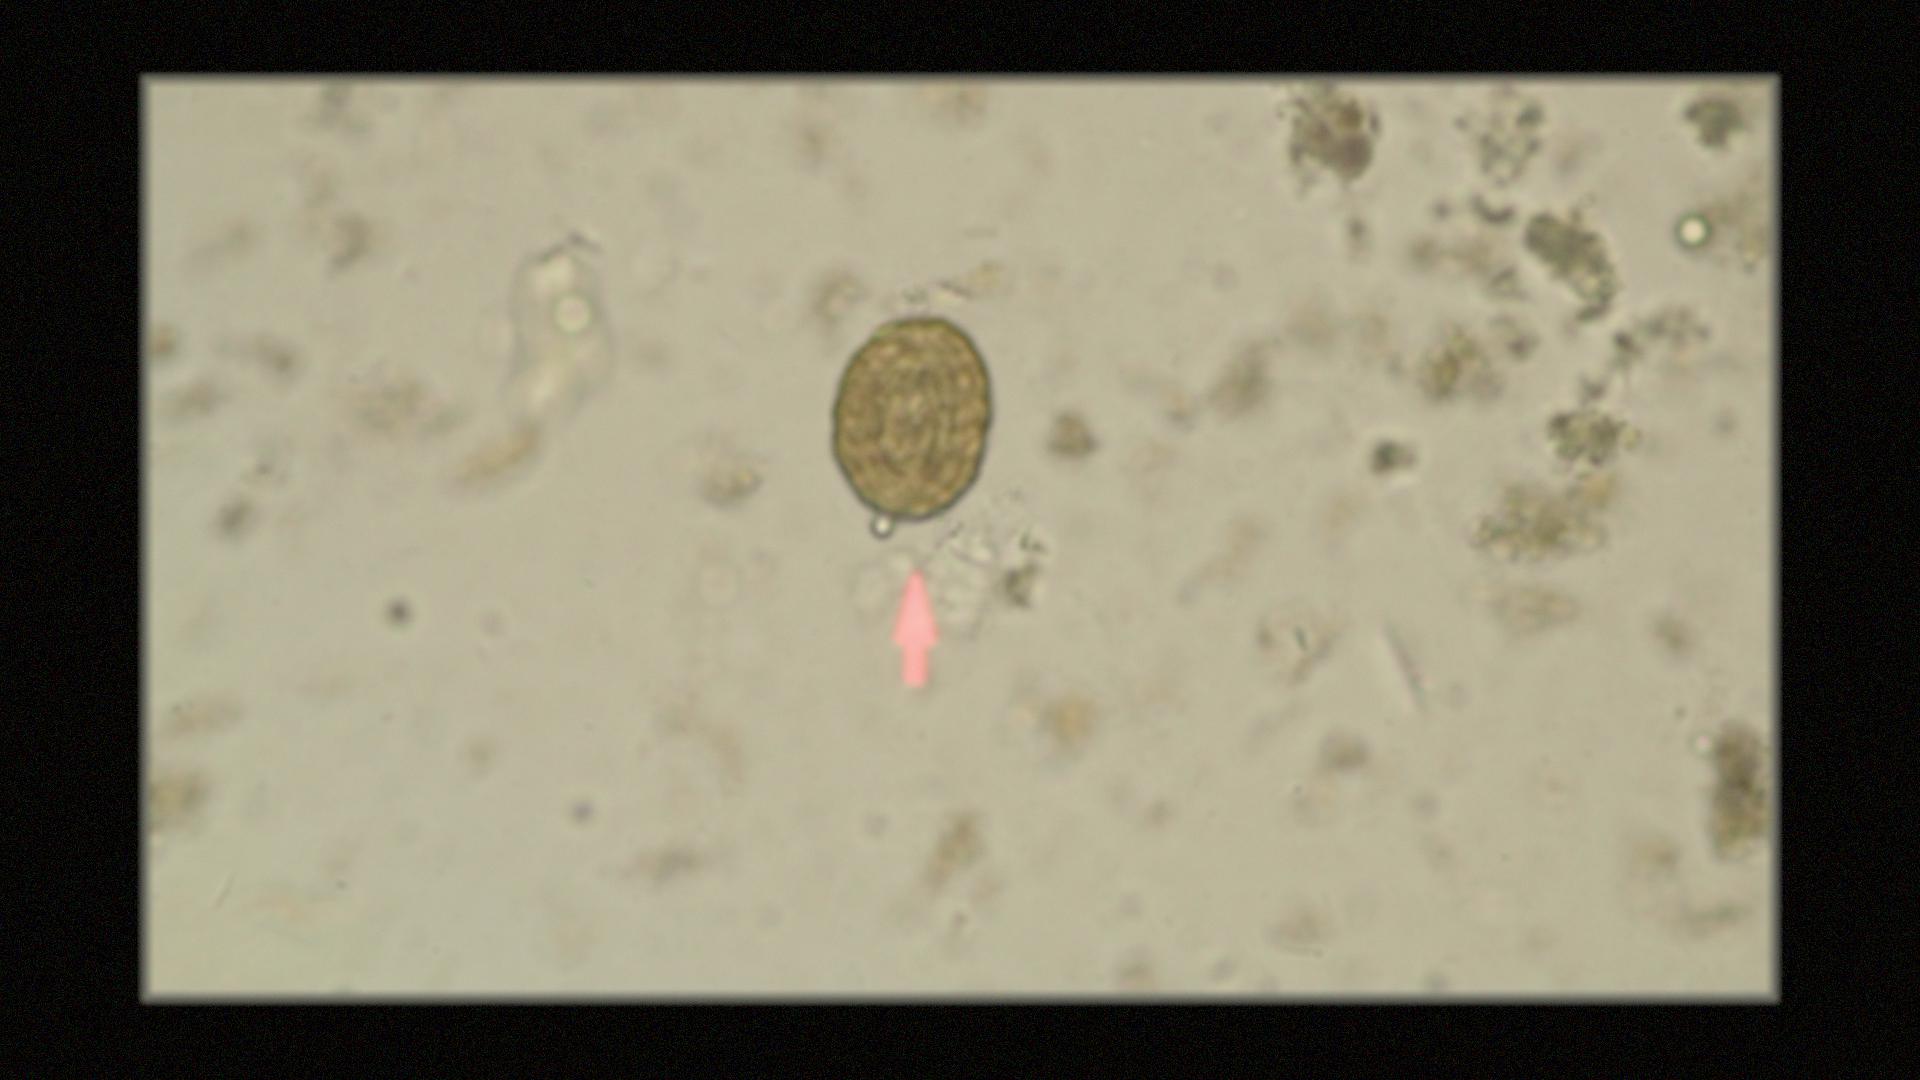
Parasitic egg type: Ascaris lumbricoides